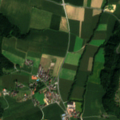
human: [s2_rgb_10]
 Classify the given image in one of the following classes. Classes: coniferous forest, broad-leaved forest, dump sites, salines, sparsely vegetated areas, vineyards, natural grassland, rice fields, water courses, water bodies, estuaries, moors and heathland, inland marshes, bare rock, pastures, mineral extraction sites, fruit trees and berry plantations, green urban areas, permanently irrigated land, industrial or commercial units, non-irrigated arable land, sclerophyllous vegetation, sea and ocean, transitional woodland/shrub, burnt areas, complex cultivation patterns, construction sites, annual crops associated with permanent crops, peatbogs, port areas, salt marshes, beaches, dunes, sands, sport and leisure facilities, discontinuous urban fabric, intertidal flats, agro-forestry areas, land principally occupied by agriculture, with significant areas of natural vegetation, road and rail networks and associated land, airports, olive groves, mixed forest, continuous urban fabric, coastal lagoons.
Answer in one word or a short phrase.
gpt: non-irrigated arable land, complex cultivation patterns, broad-leaved forest, mixed forest